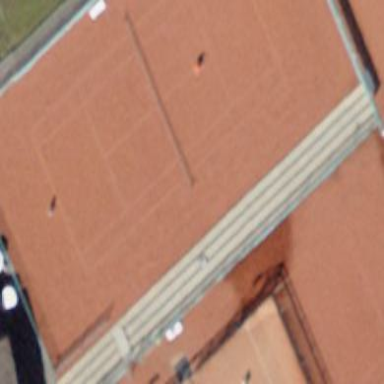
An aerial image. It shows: Tennis court on the leisure land pitch.